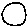
Label: circle